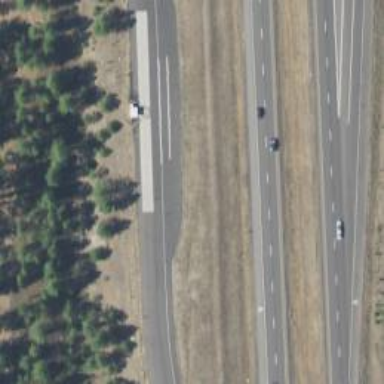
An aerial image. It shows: Weighbridge located along trunk link highway.